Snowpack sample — Buffalo Mountain, Silverthorne, Colorado, USA (1/25/25, 10:11 AM MST)
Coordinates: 39.6222, -106.1139
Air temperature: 22 °F
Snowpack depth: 110 cm
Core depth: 30 cm
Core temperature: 42.8 °F
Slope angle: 12°, slope face: 102°
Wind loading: high
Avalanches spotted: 0
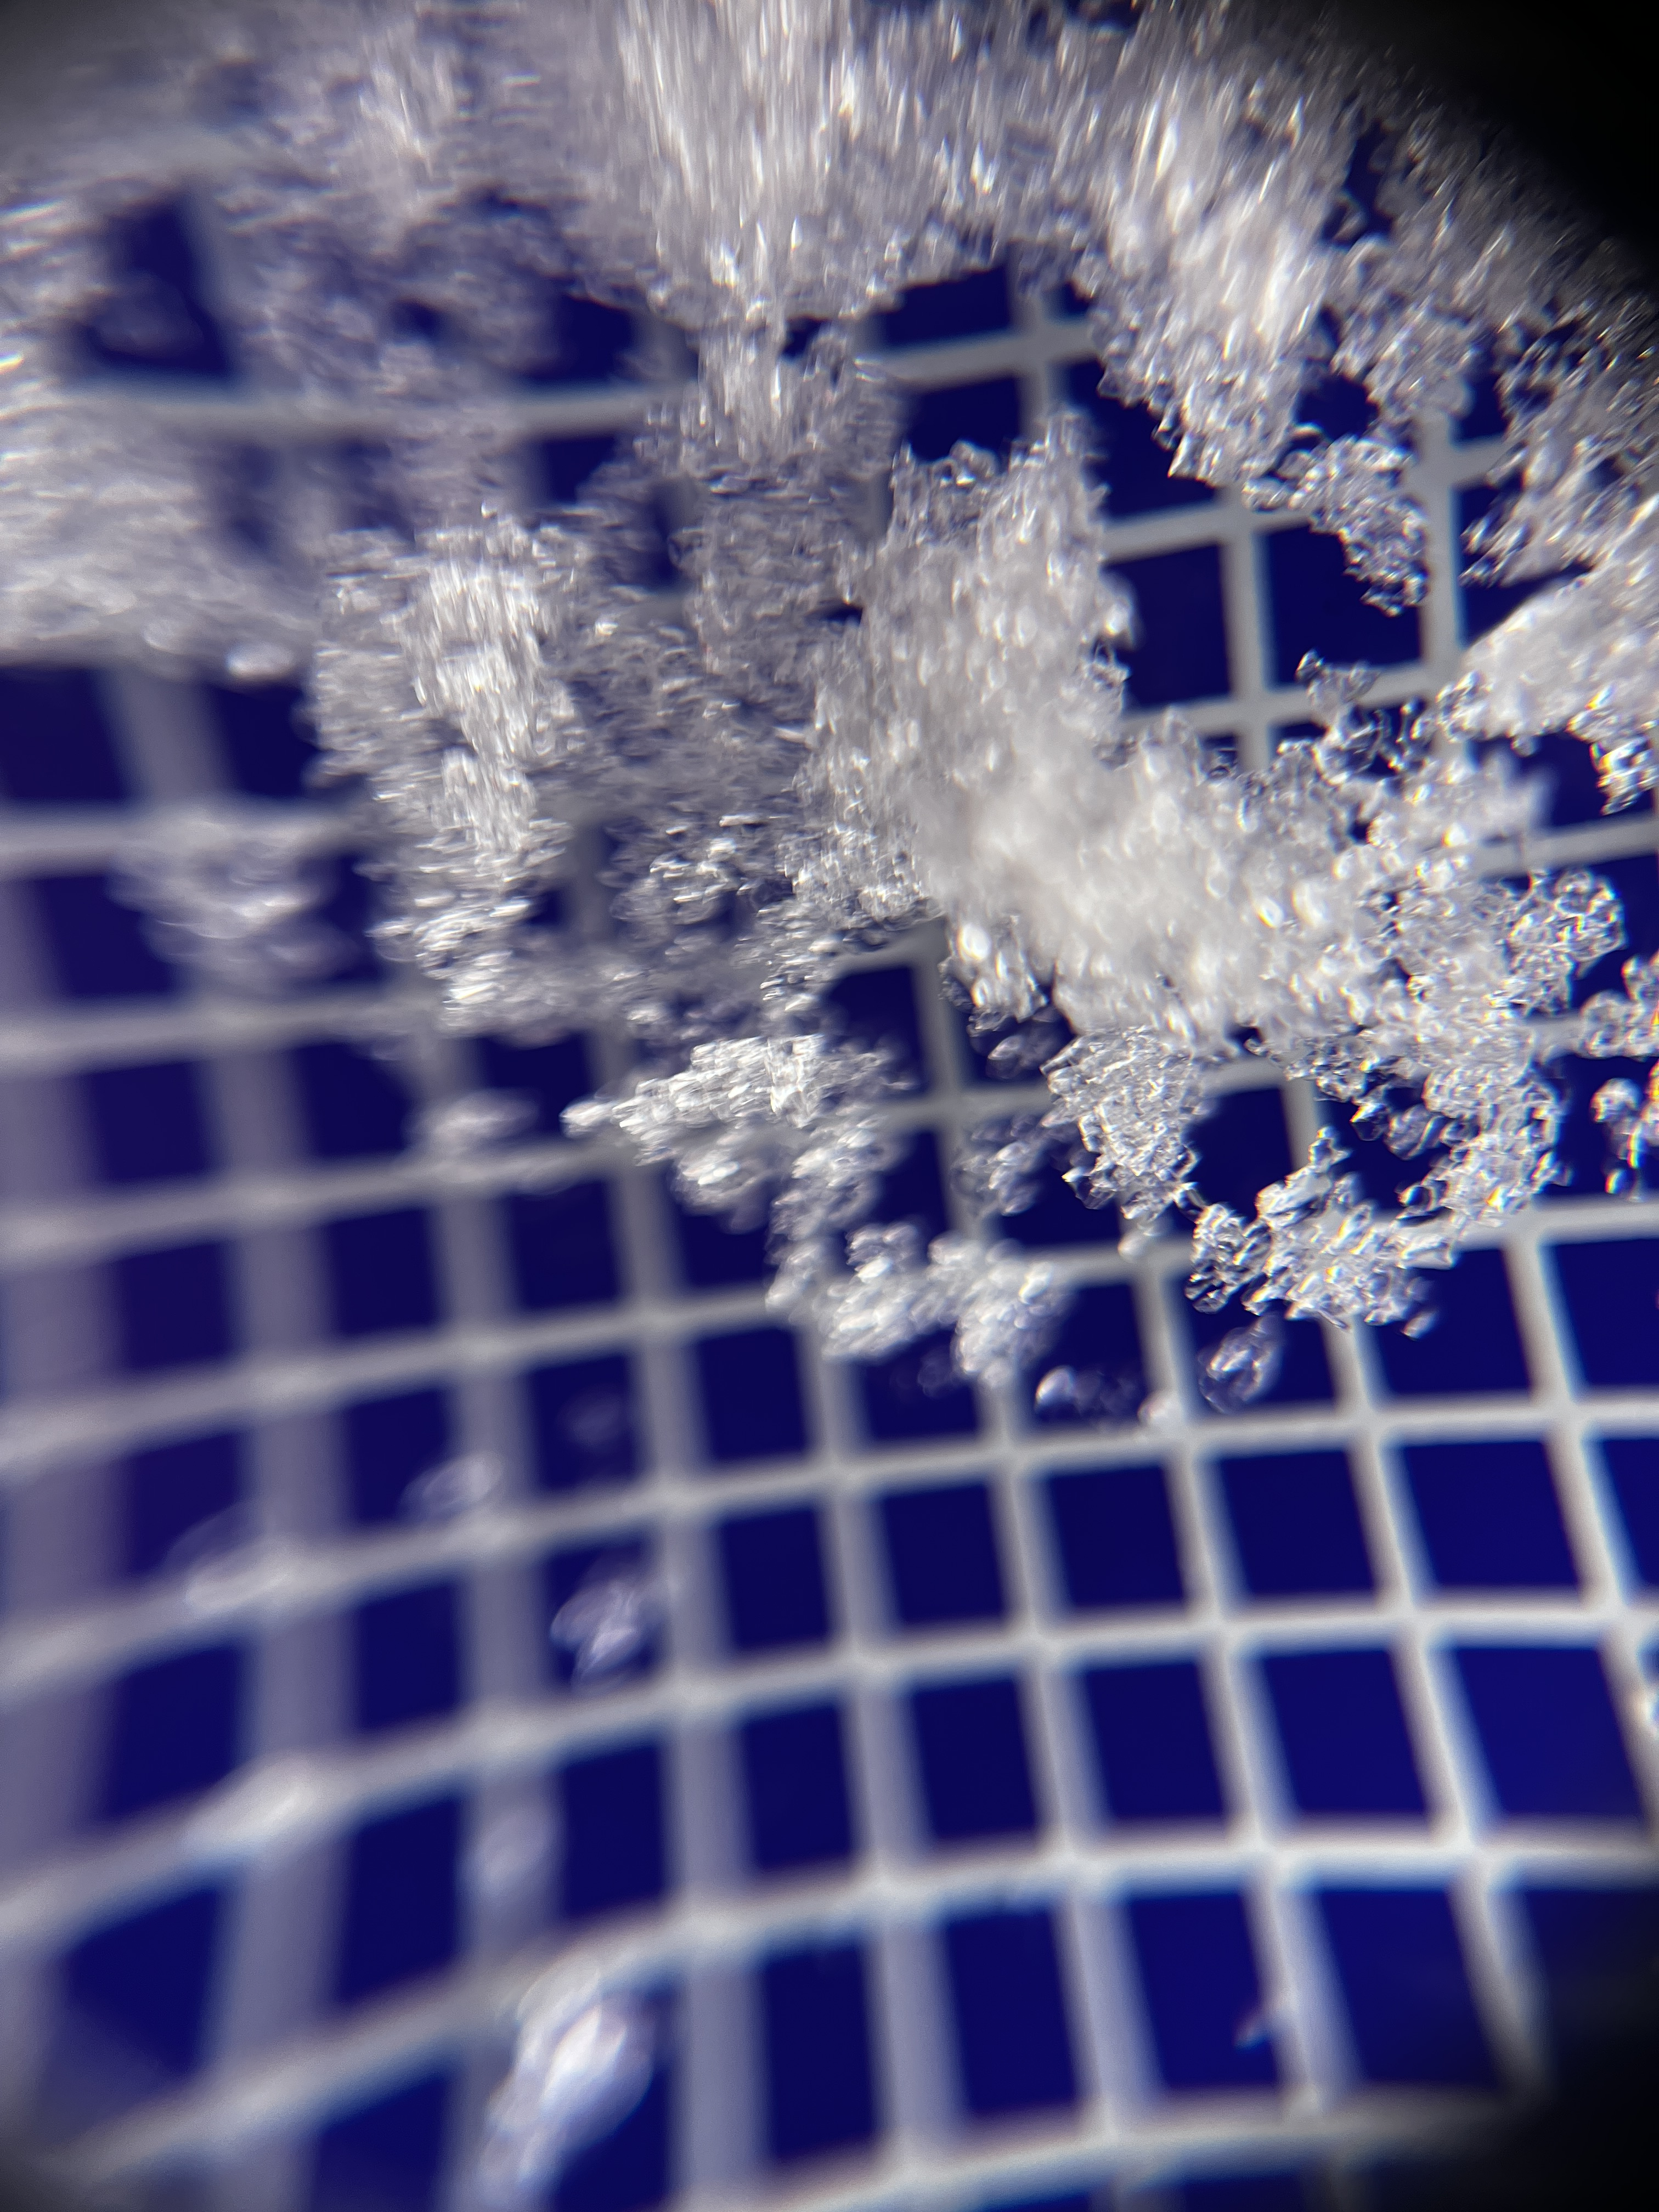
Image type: magnified_profile
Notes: No avalanches nearby, collected on the outskirts of a fire break 15 meters from the treeline, on way to Buffalo and Red Mountain